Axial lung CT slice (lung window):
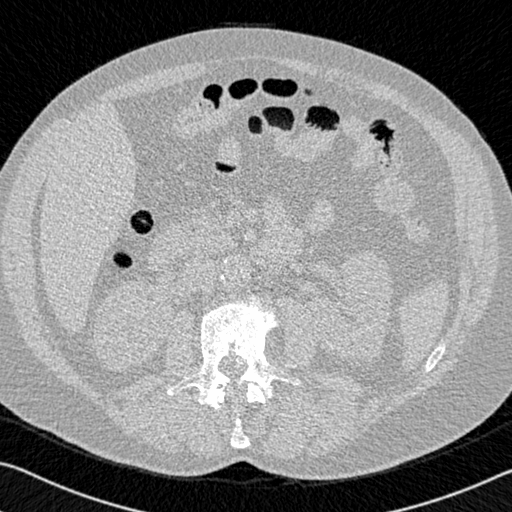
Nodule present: no